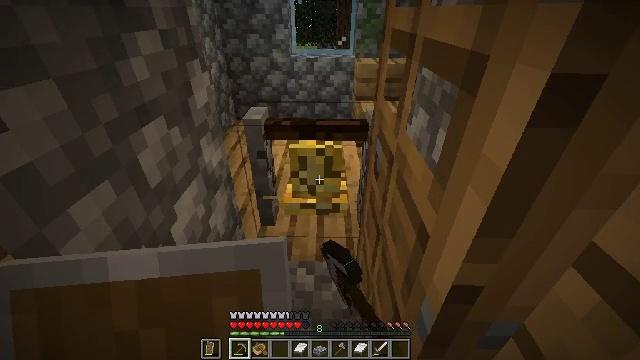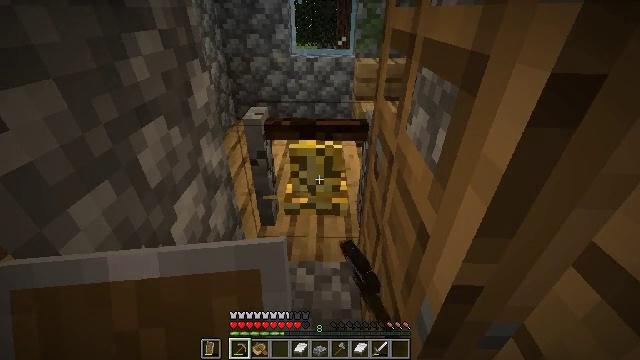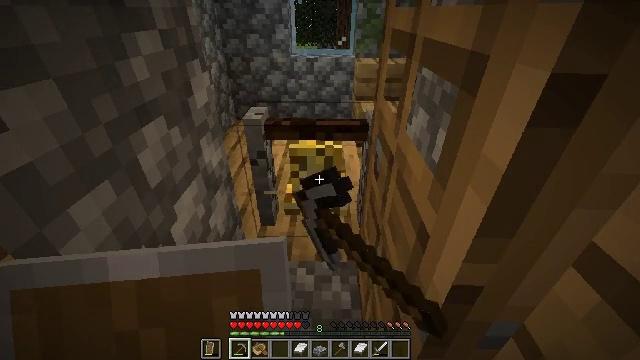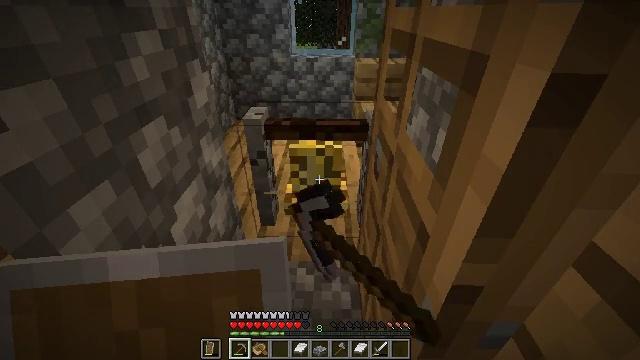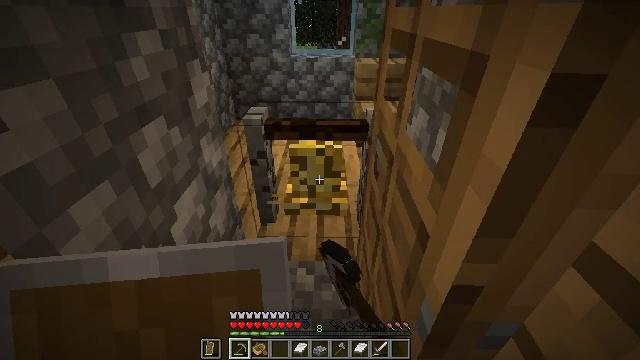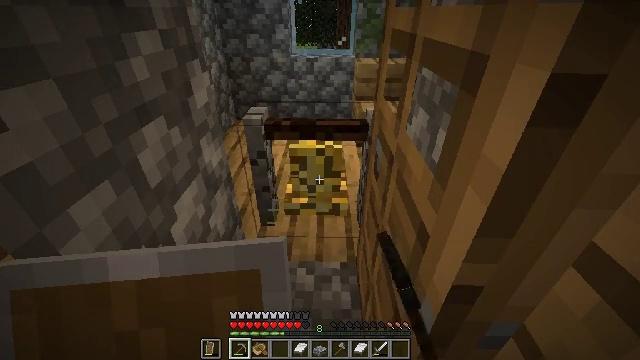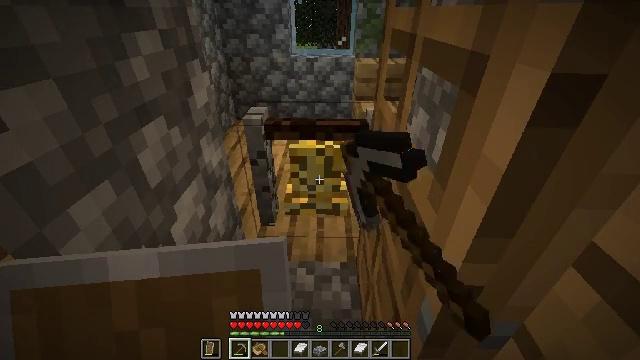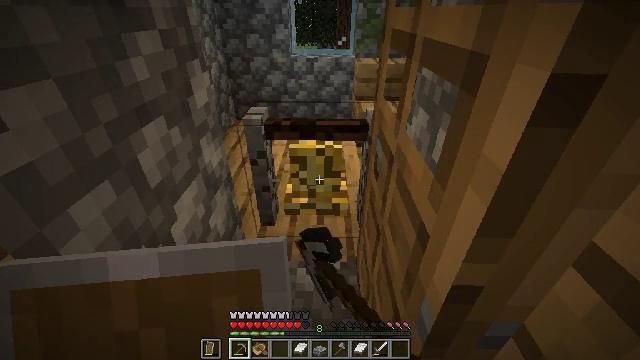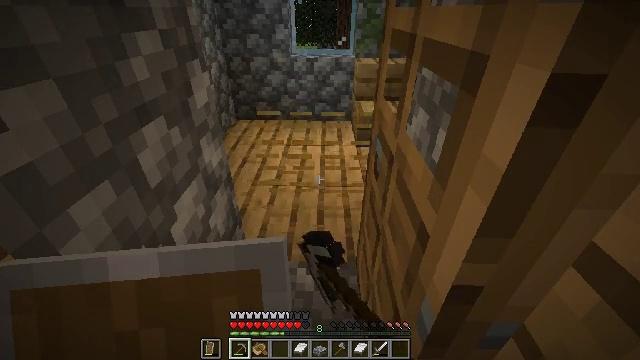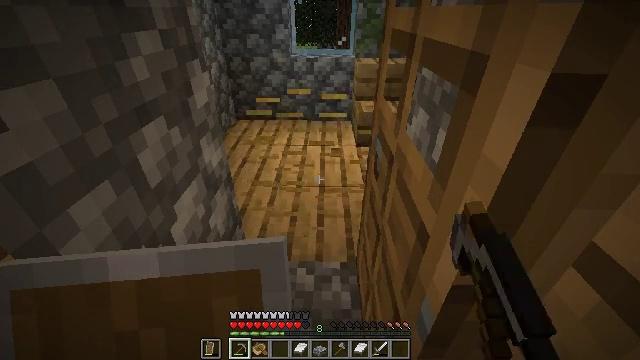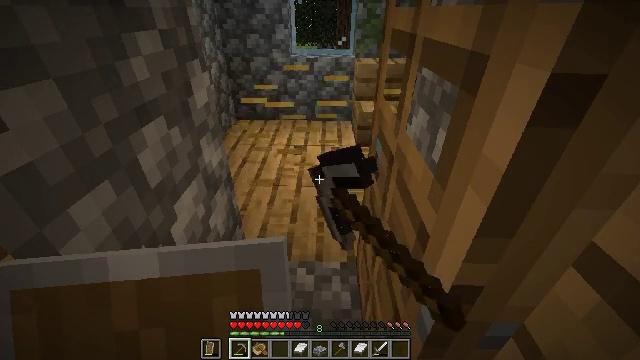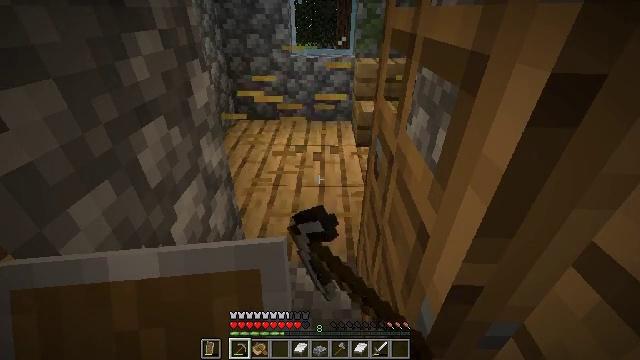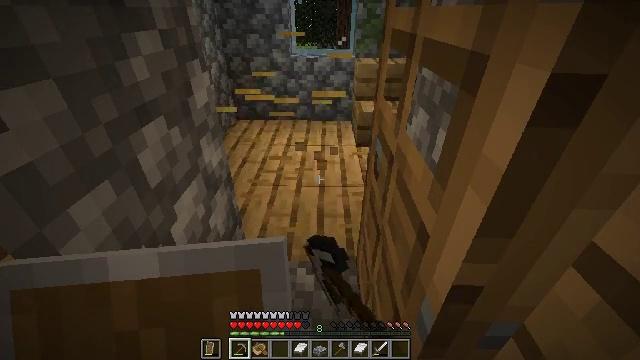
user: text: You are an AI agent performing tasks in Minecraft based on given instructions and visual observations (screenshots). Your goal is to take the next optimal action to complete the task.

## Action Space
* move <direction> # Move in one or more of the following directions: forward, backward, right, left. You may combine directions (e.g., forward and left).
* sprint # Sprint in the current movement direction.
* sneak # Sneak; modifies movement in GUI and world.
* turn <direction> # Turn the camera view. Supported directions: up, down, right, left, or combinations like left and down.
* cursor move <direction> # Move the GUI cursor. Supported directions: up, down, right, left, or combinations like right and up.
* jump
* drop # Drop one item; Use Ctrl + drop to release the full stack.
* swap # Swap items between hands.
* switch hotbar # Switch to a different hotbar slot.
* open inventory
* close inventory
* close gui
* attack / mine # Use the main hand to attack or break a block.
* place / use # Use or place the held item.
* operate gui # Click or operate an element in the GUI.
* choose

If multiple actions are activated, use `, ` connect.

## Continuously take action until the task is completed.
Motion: motion action
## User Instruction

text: Left click on the bell to mine it.
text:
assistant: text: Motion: attack / mine
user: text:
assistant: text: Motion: attack / mine
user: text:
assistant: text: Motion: attack / mine
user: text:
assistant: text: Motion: attack / mine
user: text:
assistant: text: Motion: attack / mine
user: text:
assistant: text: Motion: attack / mine
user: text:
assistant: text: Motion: attack / mine
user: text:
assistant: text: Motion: attack / mine
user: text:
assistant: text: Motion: attack / mine
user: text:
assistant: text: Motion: attack / mine
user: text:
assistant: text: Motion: attack / mine
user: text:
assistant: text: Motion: attack / mine
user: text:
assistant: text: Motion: attack / mine